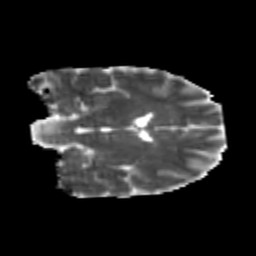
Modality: MD
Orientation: coronal
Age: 24
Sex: male
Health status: healthy
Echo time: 0.074 s